RGB frame:
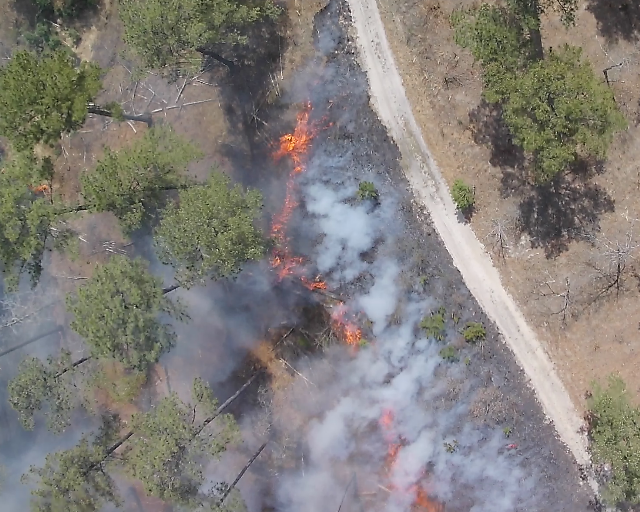
Thermal frame:
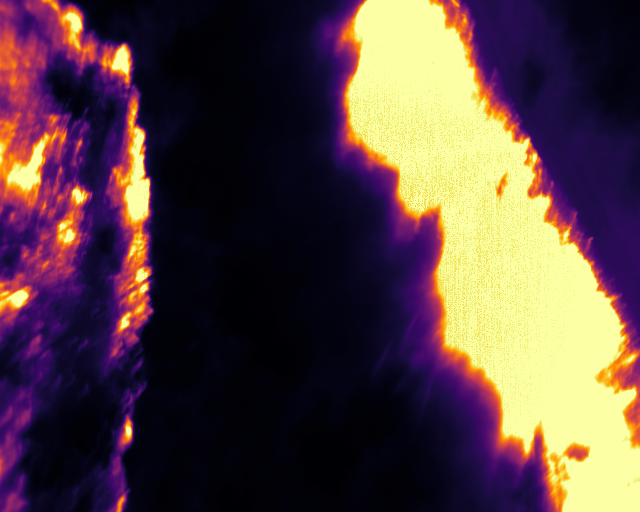
Captured: 2026-02-26 02:32:14
Pixels at or above 80 °C: 107653 (fraction of frame: 0.3285)